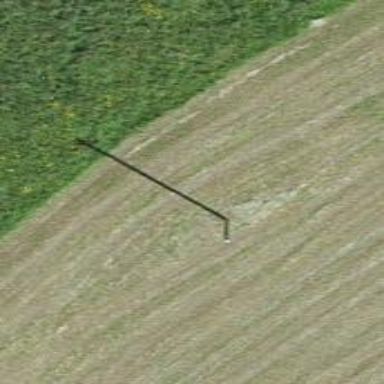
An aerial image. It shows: Minor power line.